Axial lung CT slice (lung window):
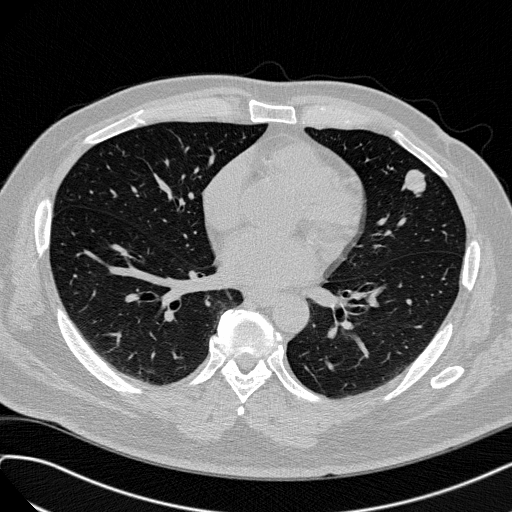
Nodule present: yes
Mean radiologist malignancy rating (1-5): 3.75